Interaction volume radius: 5 \u00c5
Interaction volume height: 50 \u00c5
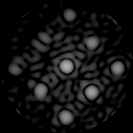
Disorder parameter: 0.1191